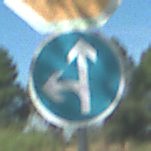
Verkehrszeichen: VorgeschriebeneFahrtrichtungGeradeausOderLinks
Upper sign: Stop
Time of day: Midday
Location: Outdoor (Special)
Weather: PartlyCloudy
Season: NotSpecified
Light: Natural